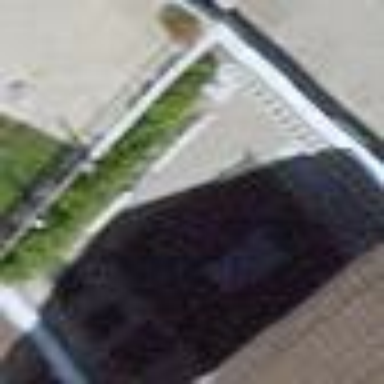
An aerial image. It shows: Garage.